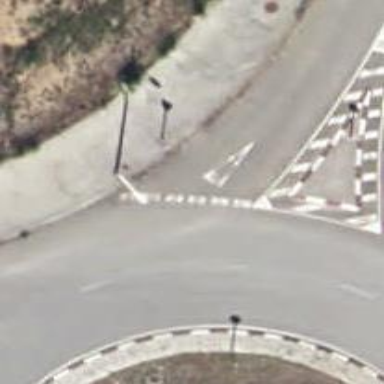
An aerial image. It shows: Road with "give way" sign.